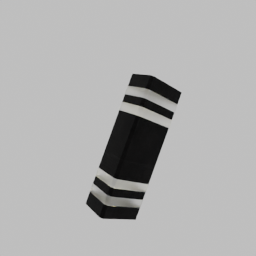
Label: lighting